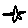
Label: star